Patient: sex F, age 52
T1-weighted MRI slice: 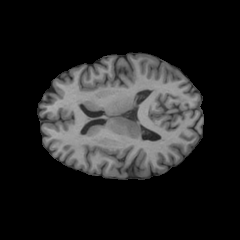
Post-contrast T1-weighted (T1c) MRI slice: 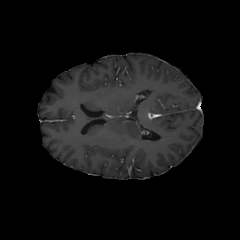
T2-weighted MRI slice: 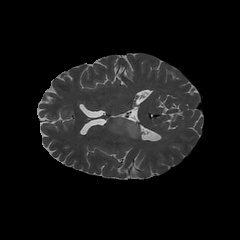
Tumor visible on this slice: yes
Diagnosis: Glioblastoma, IDH-wildtype
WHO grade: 4